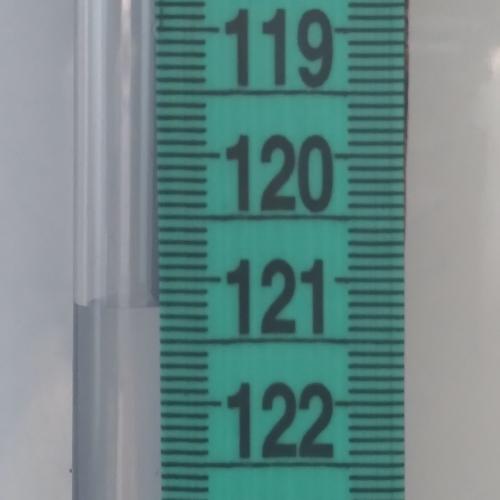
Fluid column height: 121.2 cm